Question: How could you get thumbnail from mapView as shown on in the red rectangle box the figure below.
'''
UIView *thumbnailContainer=[[UIView alloc]initWithFrame:CGRectMake(10,10,64,64)];
thumbnailContainer.clipsToBounds=YES;
thumbnailContainer.layer.borderColor=[UIColor colorWithWhite:0 alpha:0.5].CGColor;
thumbnailContainer.layer.cornerRadius=3;
thumbnailContainer.layer.borderWidth=1;
Annotation *annotation1=[[Annotation alloc]init];
annotation1.coordinate = CLLocationCoordinate2DMake(29.<PHONE>,-95.33916);
annotation1.title = @"University of Houston";
annotation1.subtitle = @"4800 Calhoun Rd,Houston";
MKMapView *mapView2=[[MKMapView alloc]initWithFrame:CGRectMake(0, 0, 150, 150)];
mapView2.userInteractionEnabled=NO;
mapView2.centerCoordinate=[annotation1 coordinate];
[mapView2 addAnnotation:annotation1];
//annPoint=[self.mapView convertCoordinate:annotation1.coordinate toPointToView:self.mapView];
MKCoordinateRegion region=MKCoordinateRegionMakeWithDistance(mapView2.centerCoordinate, 150, 150);
mapView2.region=region;
mapView2.transform=CGAffineTransformMakeScale(0.75, 0.75);
mapView2.layer.position=CGPointMake(thumbnailContainer.bounds.size.width/2,thumbnailContainer.bounds.size.height/2+10);
[thumbnailContainer addSubview:mapView2];
'''
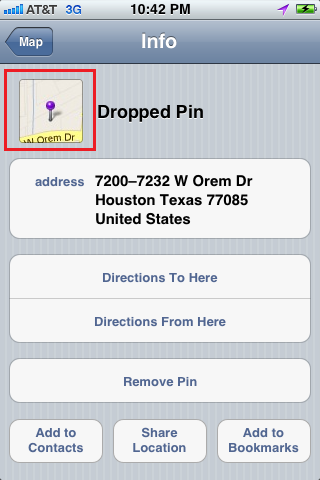
Answer: What about using a scaled down map view? I don't think than creating a thumbnail image from the rendered layer of a map view would be a good solution, as it would require to load the map at the desired zoom first, and then, why not displaying directly this map instead of making an image out of it? :D This is the code I would use.
'''
Annotation *yourAnnotation = [[Annotation alloc] init];
UIView *thumbnailContainer = [[UIView alloc] initWithFrame:CGRectMake(10, 10, 64, 64)];
thumbnailContainer.clipsToBounds = YES;
thumbnailContainer.layer.borderColor = [UIColor colorWithWhite:0 alpha:0.5].CGColor;
thumbnailContainer.layer.cornerRadius = 3;
thumbnailContainer.layer.borderWidth = 1;
MKMapView *thumbnailMap = [[MKMapView alloc] initWithFrame:CGRectMake(0, 0, 150, 150)];
thumbnailMap.userInteractionEnabled = NO;
thumbnailMap.centerCoordinate = [yourAnnotation coordinate];
[thumbnailMap addAnnotation:yourAnnotation];
MKCoordinateRegion region = MKCoordinateRegionMakeWithDistance(thumbnailMap.centerCoordinate, 150, 150);
thumbnailMap.region = region;
thumbnailMap.transform = CGAffineTransformMakeScale(0.75, 0.75);
//we add 10 pixels on the y coordinate, to center the pin in the view. Moreover it will hide the "legal" label of the map view.
thumbnailMap.layer.position = CGPointMake(thumbnailContainer.bounds.size.width / 2, thumbnailContainer.bounds.size.height / 2 + 10);
[thumbnailContainer addSubview:thumbnailMap];
'''
It looks like that: